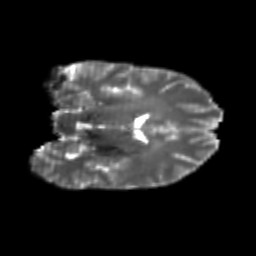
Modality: T2w
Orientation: coronal
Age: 24
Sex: male
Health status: healthy
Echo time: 0.074 s